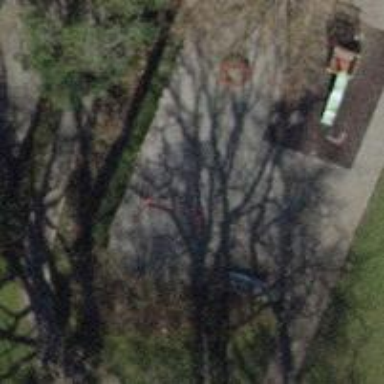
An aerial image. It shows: Playground with swings.